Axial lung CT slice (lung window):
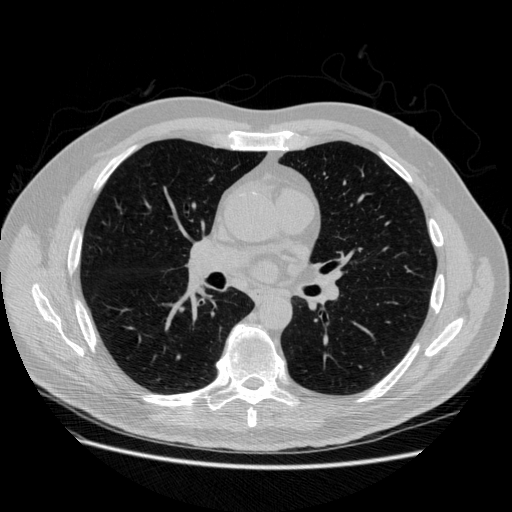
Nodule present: no